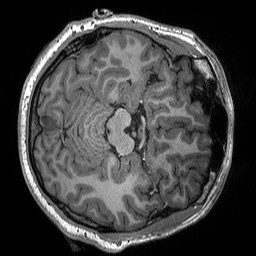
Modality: T1w
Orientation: axial
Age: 25
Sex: male
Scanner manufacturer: siemens
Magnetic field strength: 3 T
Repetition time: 2.3 s
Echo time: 0.00298 s